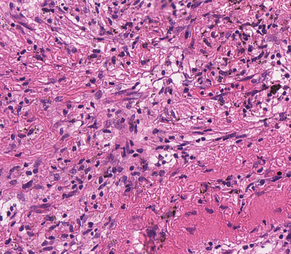
Tumor epithelial tissue: no
Tumor-associated stroma tissue: yes
Normal tissue: no